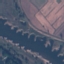
Land use / land cover: River